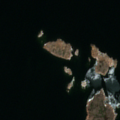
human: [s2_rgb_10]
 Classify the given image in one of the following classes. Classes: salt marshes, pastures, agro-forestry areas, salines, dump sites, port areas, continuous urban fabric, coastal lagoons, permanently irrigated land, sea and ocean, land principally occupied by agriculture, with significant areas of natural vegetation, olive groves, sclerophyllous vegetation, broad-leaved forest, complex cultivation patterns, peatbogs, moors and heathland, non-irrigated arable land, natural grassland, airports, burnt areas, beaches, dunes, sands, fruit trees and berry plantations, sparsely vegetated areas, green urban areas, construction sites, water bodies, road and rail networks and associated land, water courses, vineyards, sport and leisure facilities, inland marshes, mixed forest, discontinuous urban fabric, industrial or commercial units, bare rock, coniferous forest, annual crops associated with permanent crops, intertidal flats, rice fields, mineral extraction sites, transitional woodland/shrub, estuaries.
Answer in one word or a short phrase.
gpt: sea and ocean